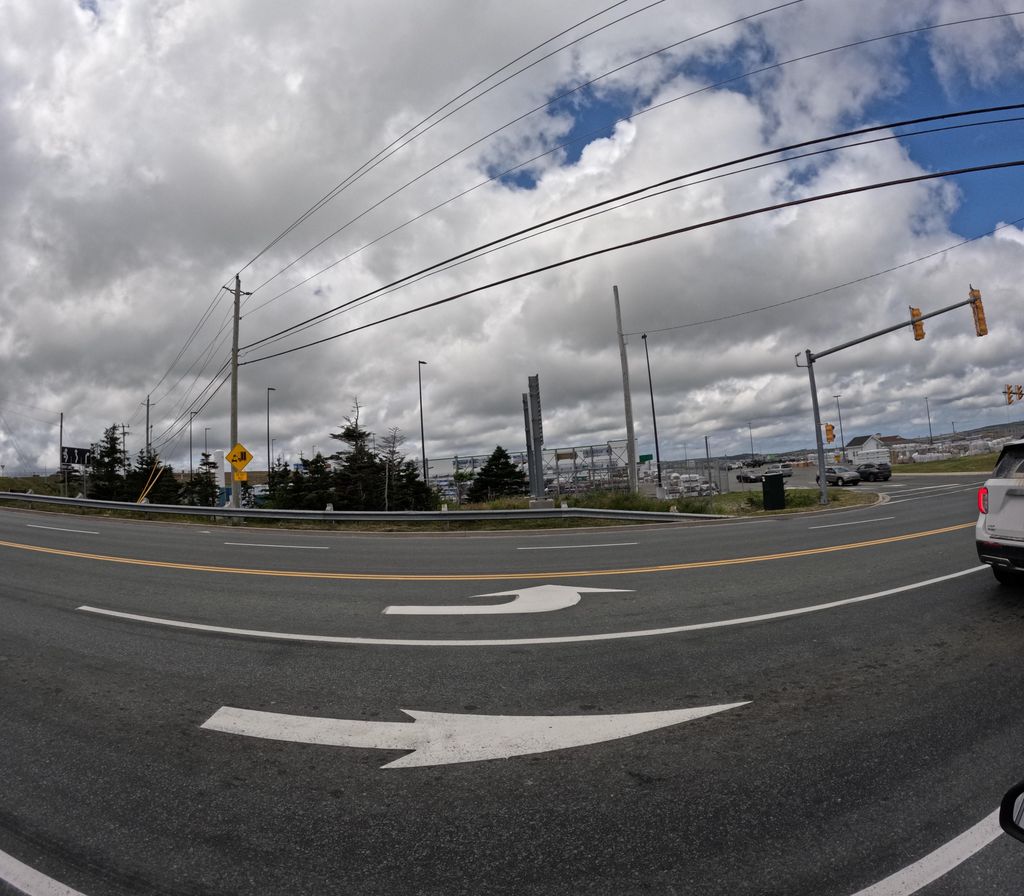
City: st_johns